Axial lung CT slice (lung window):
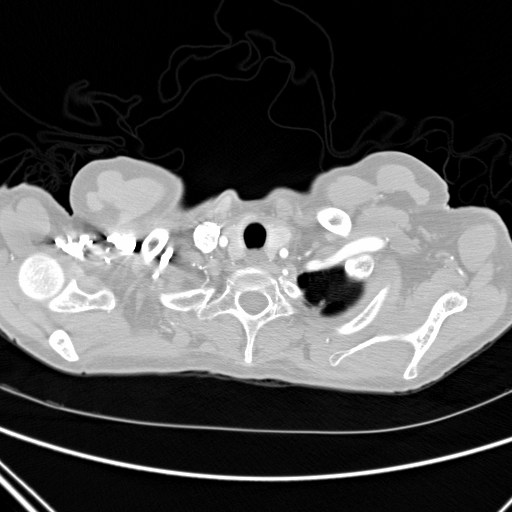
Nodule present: no